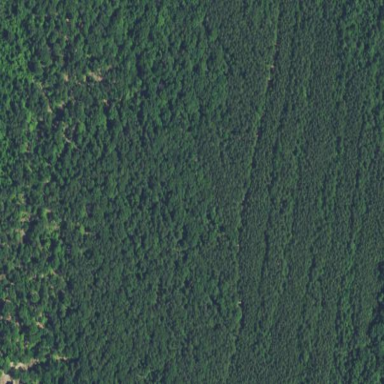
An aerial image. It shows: Clearcut area used for logging.